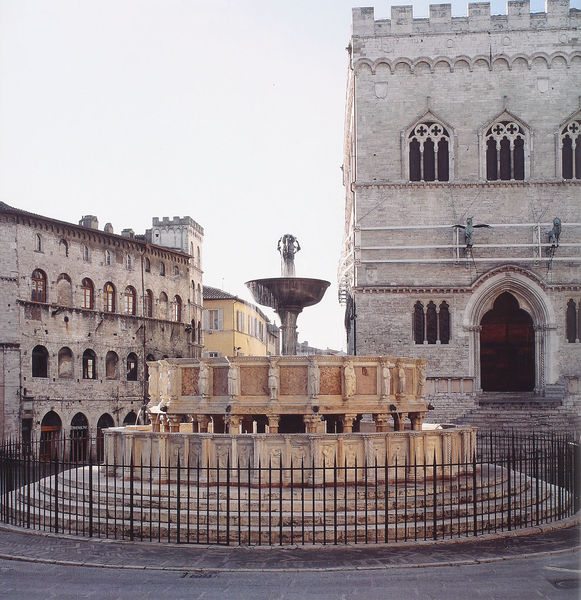
Titel: Fontana Maggiore
Künstler: Niccolò Pisano
Standort: Perugia (EU - I - Umbrien)
Schlagwörter: himmel, wasser, stadt, fenster, licht, marmor, stützen, säulen, tür, gebäude, haus, zaun, architektur, schale, häuser, gitter, kirche, brunnen, rund, bassin, springbrunnen, relief, farbig, bogen, fassade, italien, perspektive, pflaster, platz, figuren, rundbogen, treppe, treppen, stufen, ring, tor, zinnen, foto, palazzo, becken, rom, fontäne, rosetten, piazza, wehranlage, mailand, fenster gotik